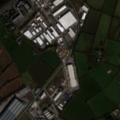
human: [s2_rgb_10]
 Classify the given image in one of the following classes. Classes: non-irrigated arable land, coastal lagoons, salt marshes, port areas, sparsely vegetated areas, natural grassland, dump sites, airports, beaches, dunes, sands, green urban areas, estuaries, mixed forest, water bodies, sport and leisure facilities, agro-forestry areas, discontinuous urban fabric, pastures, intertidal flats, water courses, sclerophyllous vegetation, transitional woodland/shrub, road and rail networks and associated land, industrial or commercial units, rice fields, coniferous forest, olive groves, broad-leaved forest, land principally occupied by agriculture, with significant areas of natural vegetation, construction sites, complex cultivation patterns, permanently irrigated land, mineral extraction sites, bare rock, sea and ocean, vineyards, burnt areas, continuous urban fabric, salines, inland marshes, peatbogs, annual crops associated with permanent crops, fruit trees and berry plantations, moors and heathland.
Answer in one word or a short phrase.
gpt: industrial or commercial units, pastures